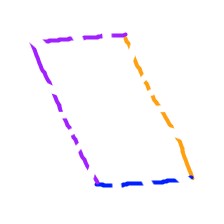
Shape: parallelogram